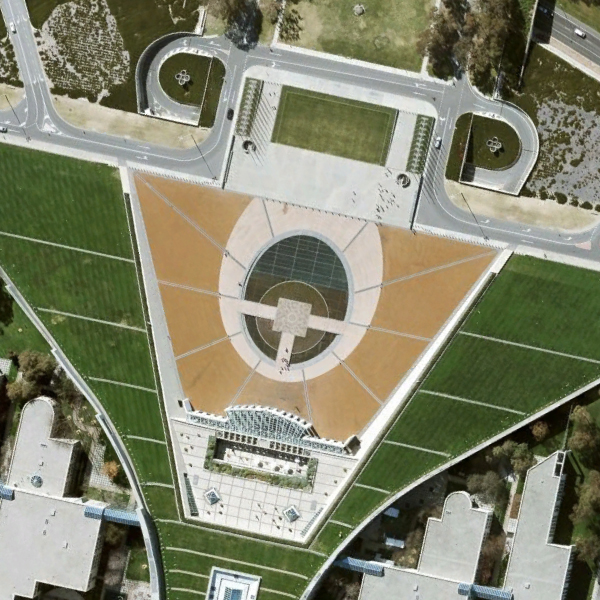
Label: Square